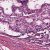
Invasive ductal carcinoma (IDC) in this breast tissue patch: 0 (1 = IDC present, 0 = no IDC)